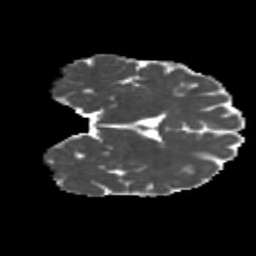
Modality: MD
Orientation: coronal
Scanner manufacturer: siemens
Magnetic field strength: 3 T
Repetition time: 4.16 s
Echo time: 0.0806 s